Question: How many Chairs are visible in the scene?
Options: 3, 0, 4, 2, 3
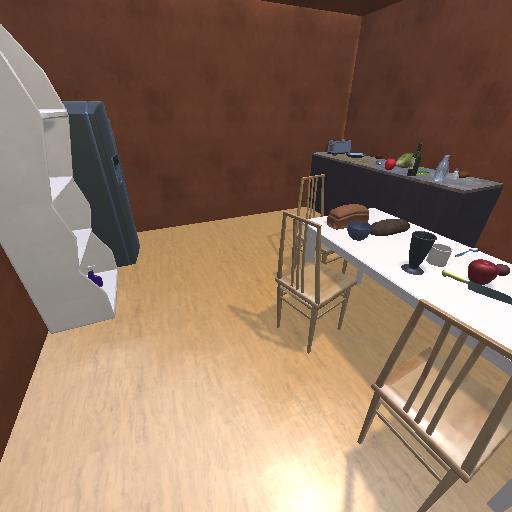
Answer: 3